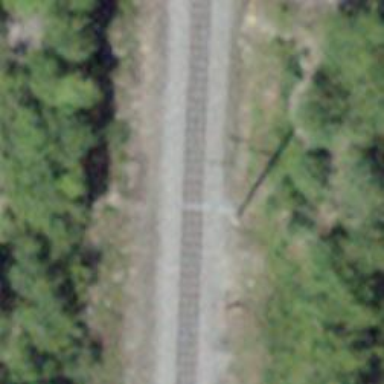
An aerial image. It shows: Catenary mast for power lines.